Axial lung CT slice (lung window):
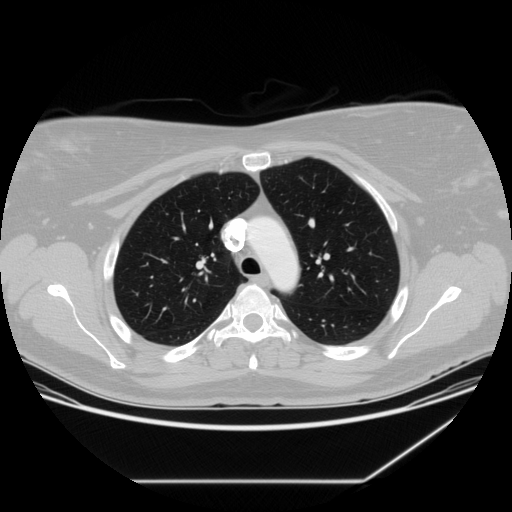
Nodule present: no